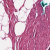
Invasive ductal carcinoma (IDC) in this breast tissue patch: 0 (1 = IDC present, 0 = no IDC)